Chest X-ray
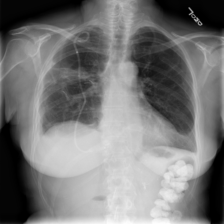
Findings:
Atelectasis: negative
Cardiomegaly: negative
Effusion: negative
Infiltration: negative
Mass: negative
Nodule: negative
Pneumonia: negative
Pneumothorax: negative
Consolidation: negative
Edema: negative
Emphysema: negative
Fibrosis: negative
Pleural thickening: negative
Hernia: negative